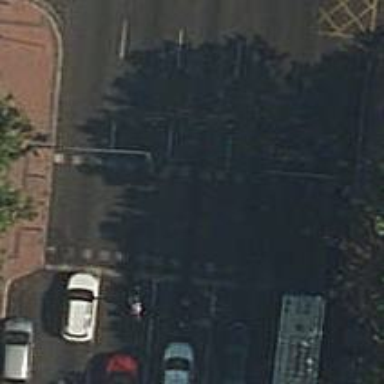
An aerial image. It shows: Crossing with traffic signals.